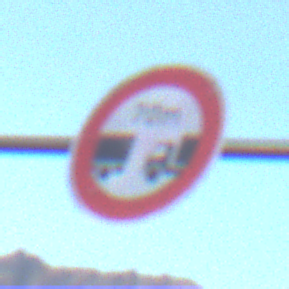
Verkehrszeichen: VerbotUnterschreitenMindestabstand
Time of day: SunriseSunset
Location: Outdoor (RoadRail)
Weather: Clear
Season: NotSpecified
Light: Natural